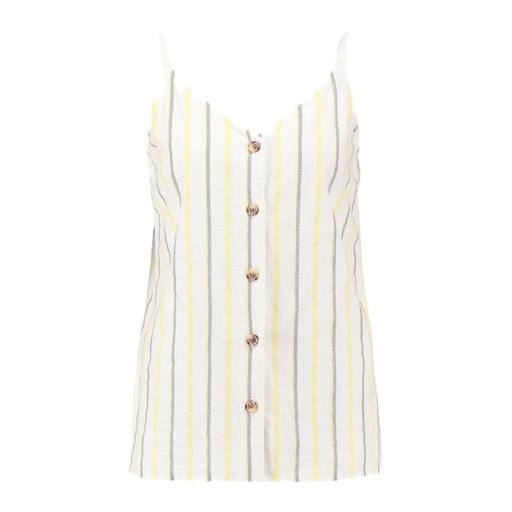
white button front barcelona cami, light colored striped tank top, white v-neck striped tank blouse, white background